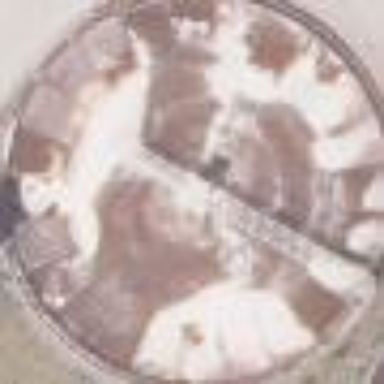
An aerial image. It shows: Basin used for wastewater.